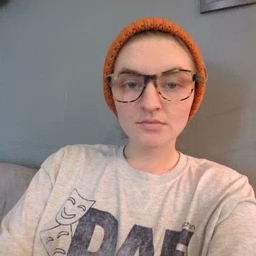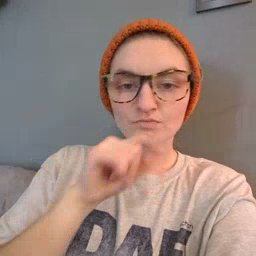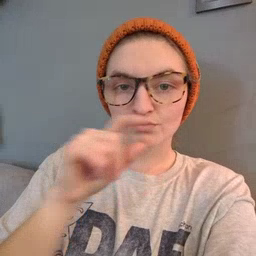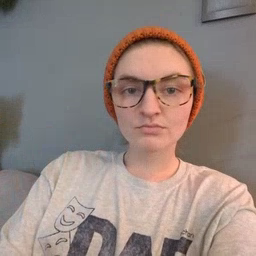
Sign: bird